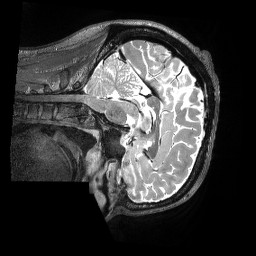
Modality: T2w
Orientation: sagittal
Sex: male
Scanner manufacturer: siemens
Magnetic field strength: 3 T
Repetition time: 3.2 s
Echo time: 0.563 s